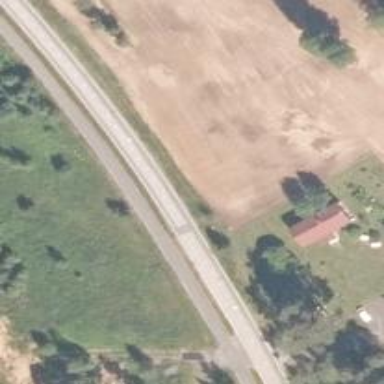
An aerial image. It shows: Asphalt cycleway.